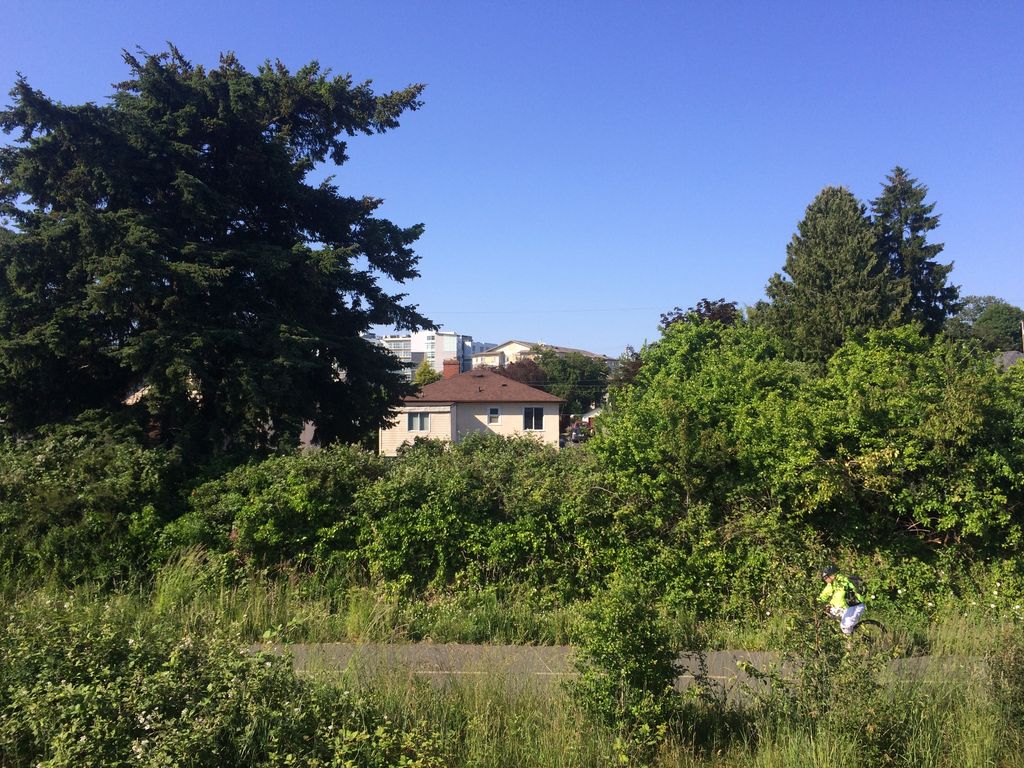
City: victoria